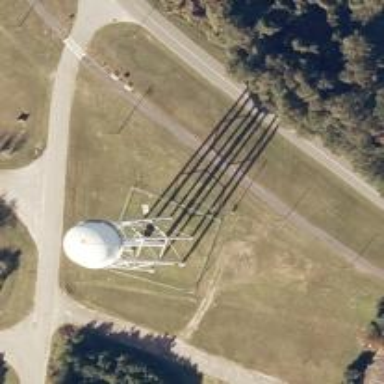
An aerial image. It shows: Water tower that is man-made.